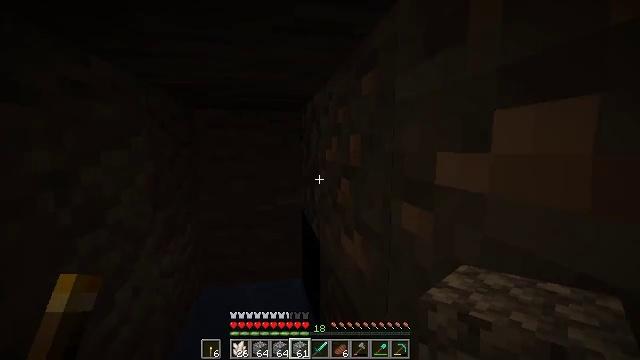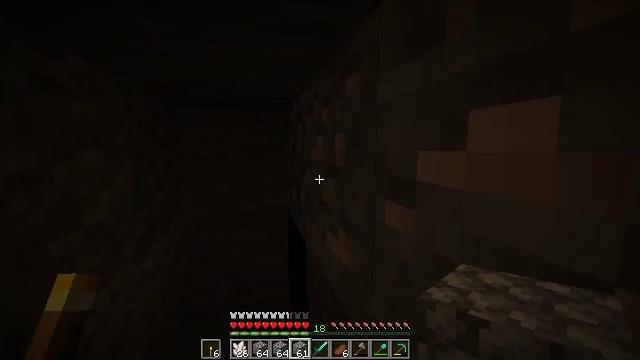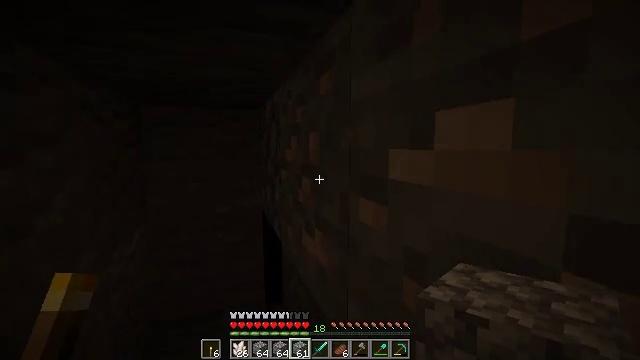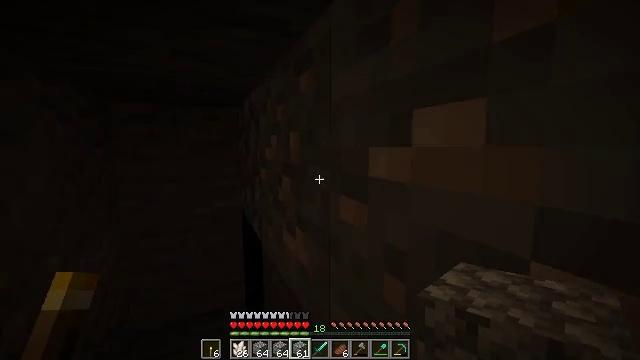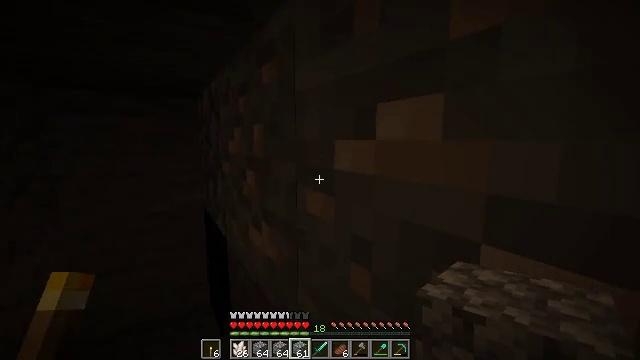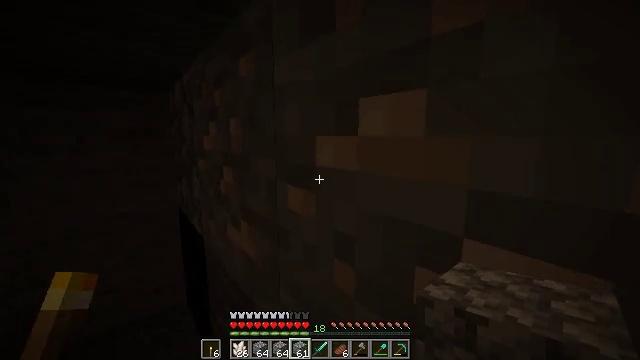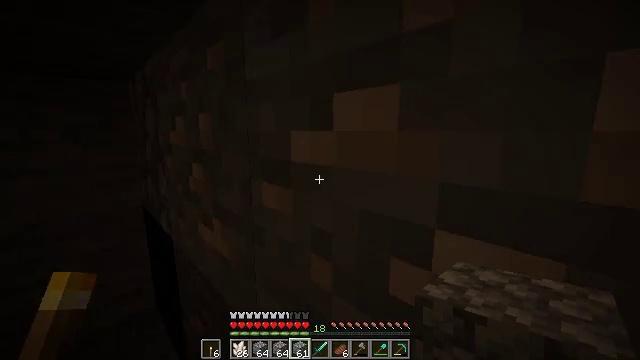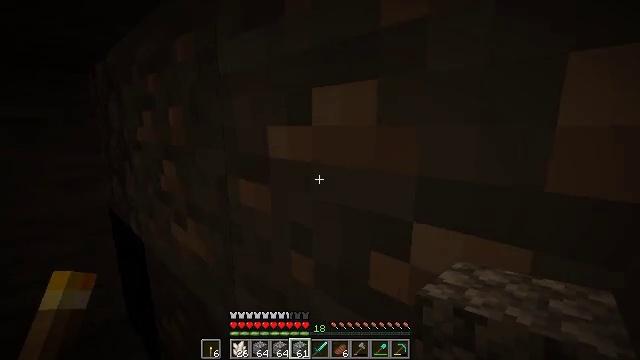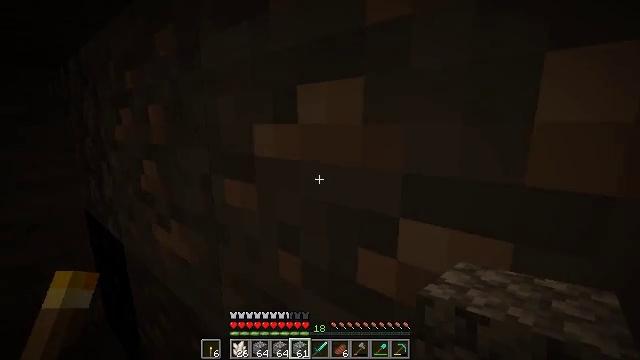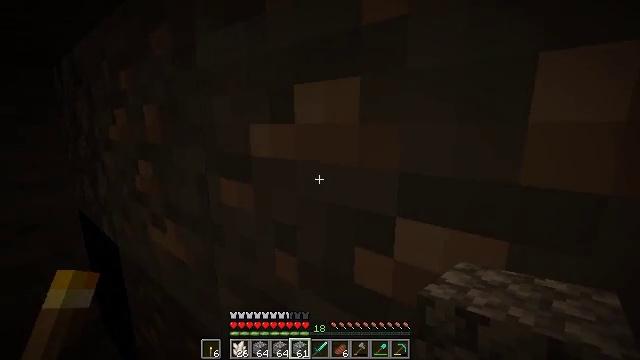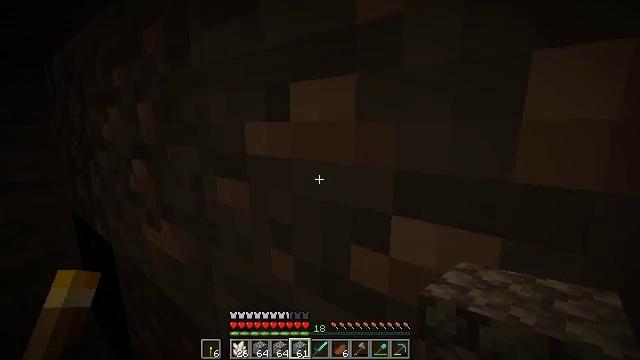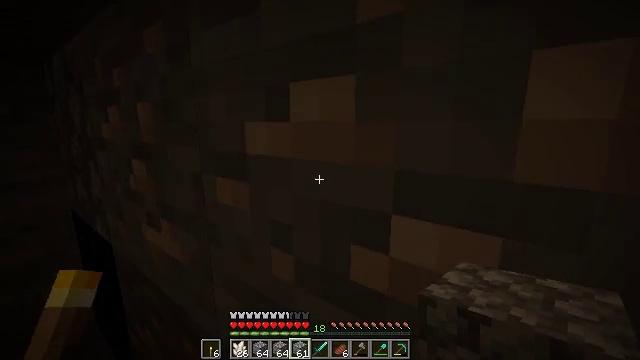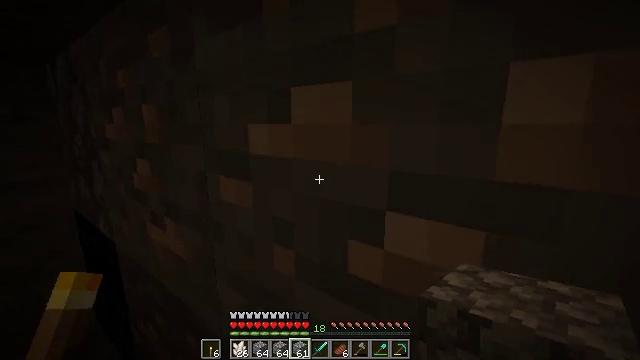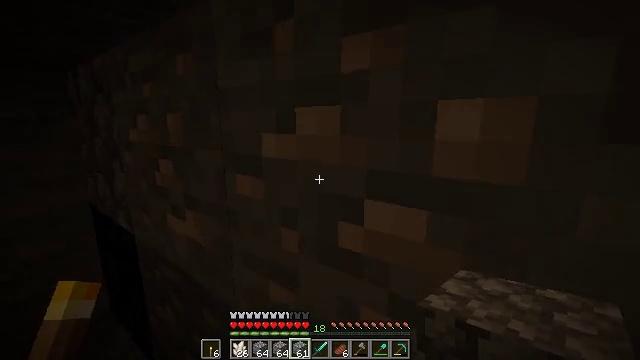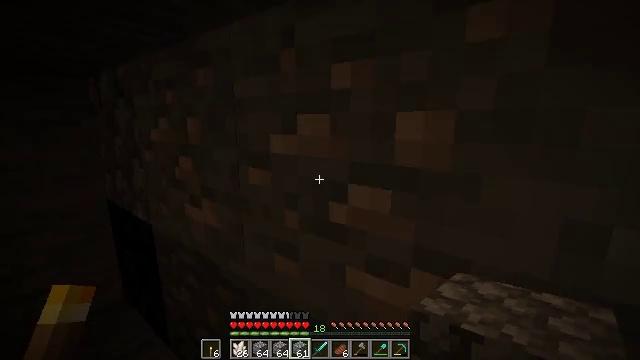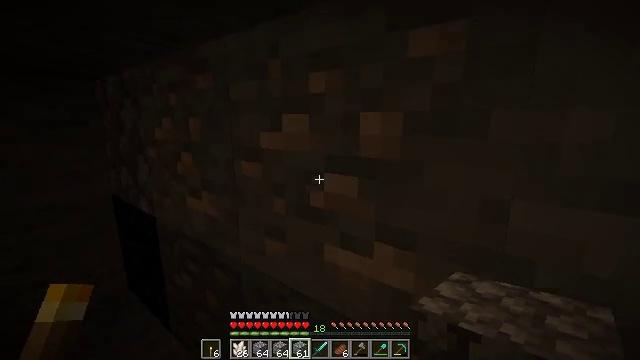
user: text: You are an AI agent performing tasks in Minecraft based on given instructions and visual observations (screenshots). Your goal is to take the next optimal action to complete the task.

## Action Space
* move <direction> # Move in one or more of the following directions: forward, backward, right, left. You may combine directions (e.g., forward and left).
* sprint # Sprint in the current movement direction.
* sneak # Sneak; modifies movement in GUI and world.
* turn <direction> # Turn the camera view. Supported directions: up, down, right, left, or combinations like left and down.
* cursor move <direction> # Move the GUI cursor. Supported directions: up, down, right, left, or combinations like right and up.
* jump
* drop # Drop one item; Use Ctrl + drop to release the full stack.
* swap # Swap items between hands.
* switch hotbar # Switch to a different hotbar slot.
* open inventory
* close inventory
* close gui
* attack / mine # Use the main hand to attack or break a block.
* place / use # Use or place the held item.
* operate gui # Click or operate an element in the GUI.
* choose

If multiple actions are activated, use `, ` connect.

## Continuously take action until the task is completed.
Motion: motion action
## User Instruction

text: Break the iron ore with a tool.
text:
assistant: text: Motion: turn right
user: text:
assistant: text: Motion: turn right
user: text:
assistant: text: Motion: turn right
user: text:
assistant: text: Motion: turn right and down
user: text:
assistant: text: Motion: turn right and down
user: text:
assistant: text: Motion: turn right and down
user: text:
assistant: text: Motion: turn right
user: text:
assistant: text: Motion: turn right
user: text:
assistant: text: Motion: no_op
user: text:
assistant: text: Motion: no_op
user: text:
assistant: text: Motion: no_op
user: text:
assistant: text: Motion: move back
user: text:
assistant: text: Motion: move back
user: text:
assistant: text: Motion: move back
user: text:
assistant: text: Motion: move back
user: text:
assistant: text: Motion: move back
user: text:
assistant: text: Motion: no_op
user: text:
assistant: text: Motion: no_op
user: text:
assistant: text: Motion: no_op
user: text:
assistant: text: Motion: no_op
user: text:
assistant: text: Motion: no_op
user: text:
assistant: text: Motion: move left
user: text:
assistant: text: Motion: move left
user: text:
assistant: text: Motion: move left, turn right
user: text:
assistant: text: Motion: turn right and down
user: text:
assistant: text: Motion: turn right
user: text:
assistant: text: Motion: no_op
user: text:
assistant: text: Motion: no_op
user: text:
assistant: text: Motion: no_op
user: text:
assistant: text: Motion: no_op